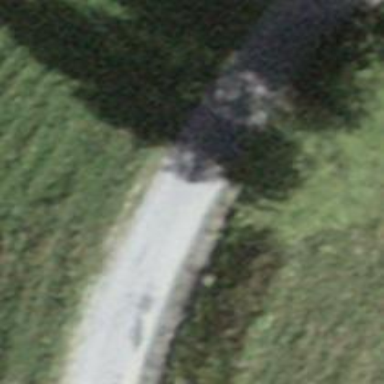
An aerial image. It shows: Unclassified road with asphalt surface.